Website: crate-barrel
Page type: billing-address
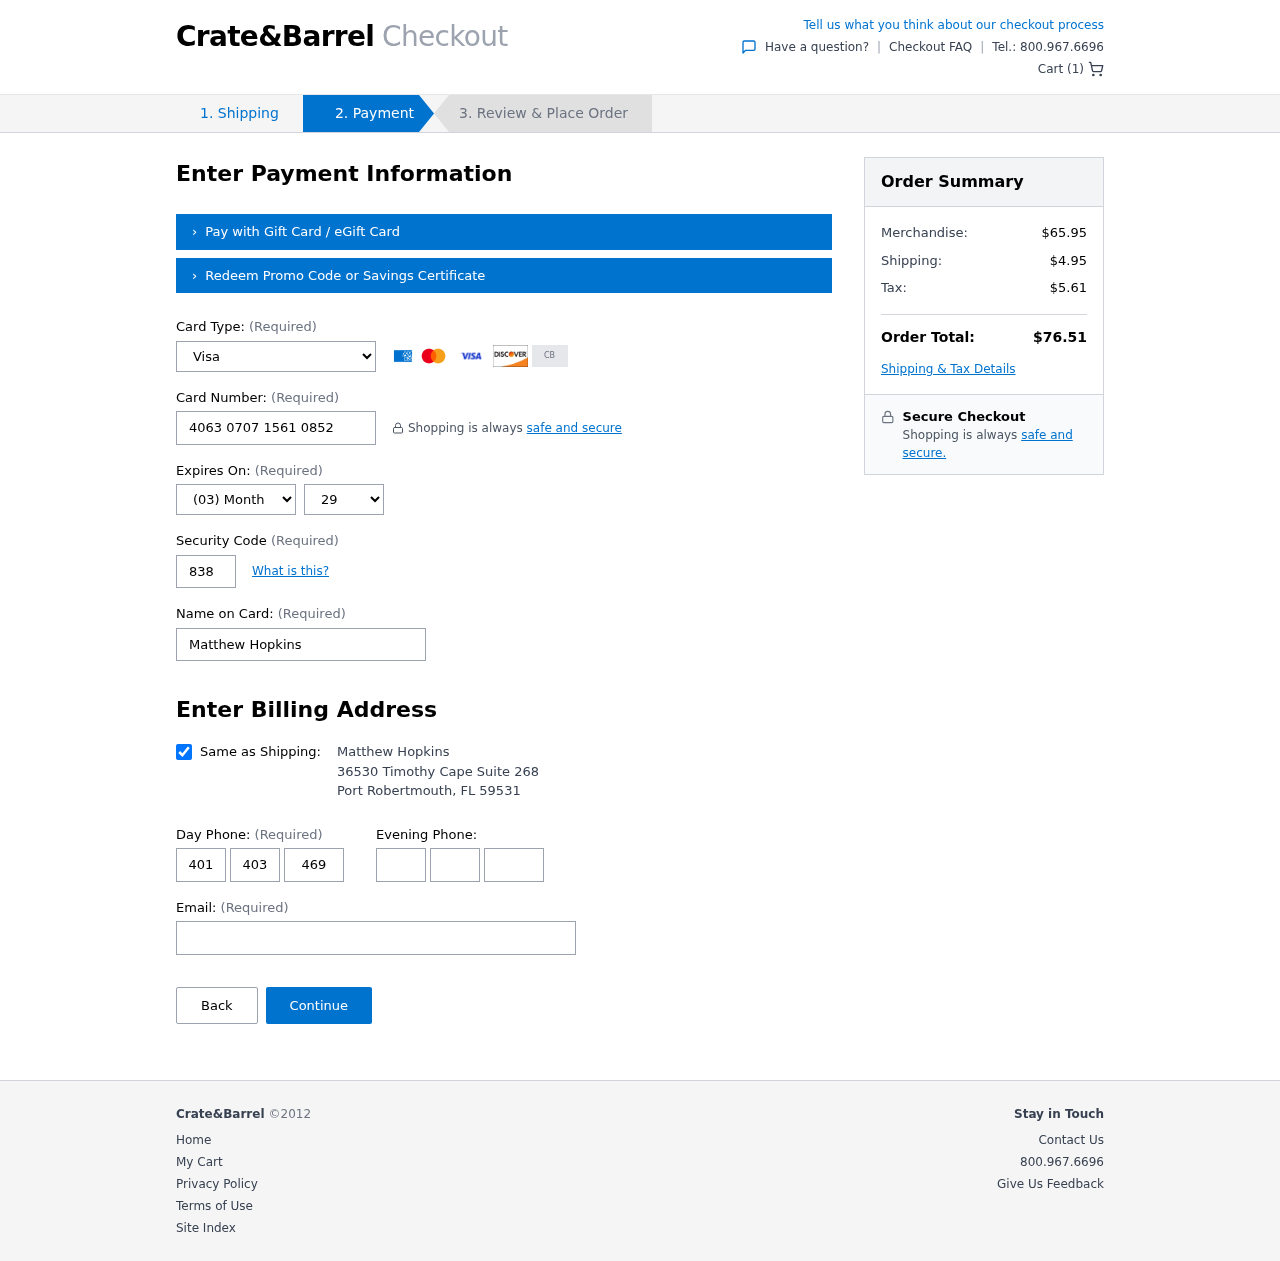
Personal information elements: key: PII_CARD_CVV
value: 838
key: PII_CARD_EXPIRY_MONTH
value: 03
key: PII_CARD_EXPIRY_YEAR
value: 29
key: PII_CARD_NUMBER
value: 4063 0707 1561 0852
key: PII_CARD_TYPE
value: Visa
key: PII_CITY
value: Port Robertmouth
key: PII_EMAIL
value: matthew.hopkins@hotmail.com
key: PII_FULLNAME
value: Matthew Hopkins
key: PII_PHONE_ALT_AREA
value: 893
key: PII_PHONE_ALT_PREFIX
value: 202
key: PII_PHONE_ALT_SUFFIX
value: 2832
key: PII_PHONE_AREA
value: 401
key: PII_PHONE_PREFIX
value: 403
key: PII_PHONE_SUFFIX
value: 4692
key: PII_POSTCODE
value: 59531
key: PII_STATE_ABBR
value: FL
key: PII_STREET
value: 36530 Timothy Cape Suite 268
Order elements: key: ORDER_NUM_ITEMS
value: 1
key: ORDER_SUBTOTAL
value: $65.95
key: ORDER_SHIPPING_COST
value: $4.95
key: ORDER_TAX
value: $5.61
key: ORDER_TOTAL
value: $76.51